Question: I am creating Windows Phone 8 app. In that I've 'Util' static class. Now while creating database, I've kept database name as 'const string' & database path as 'static string', when I try to combine it, it gives me incorrect path, WHY? See below image for proof. What's wrong with my code.

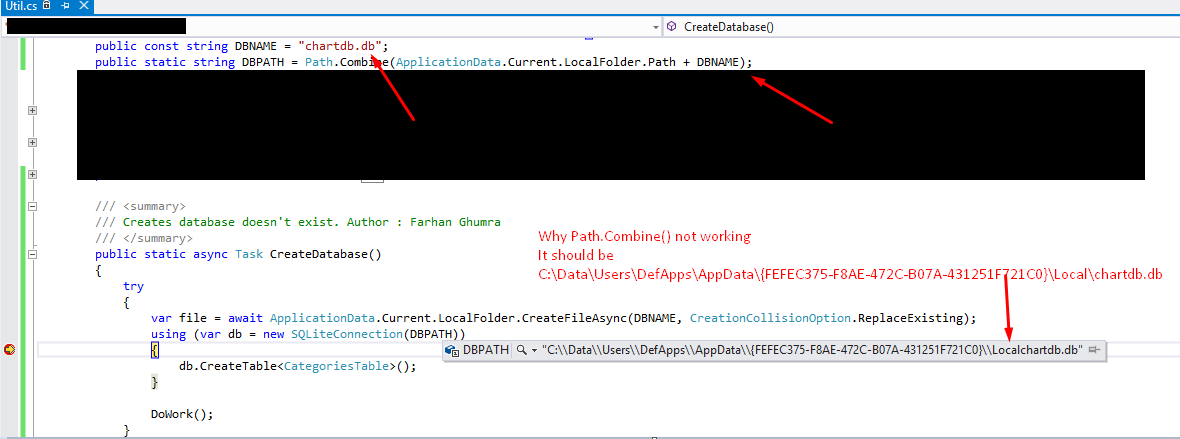
Answer: You're calling 'Path.Combine()' with one parameter, which will just return the input. Change '+' to ',' to pass it two parameters, which will cause it to combine the paths.
Also try to copy+paste relevant code, that reads a whole lot easier than a screenshot.